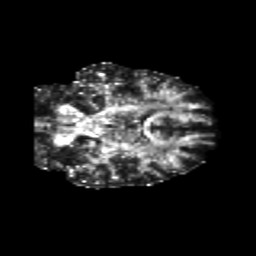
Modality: FA
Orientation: coronal
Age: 41
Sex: female
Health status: healthy
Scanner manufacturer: siemens
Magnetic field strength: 3 T
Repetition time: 10.8 s
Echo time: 0.082 s